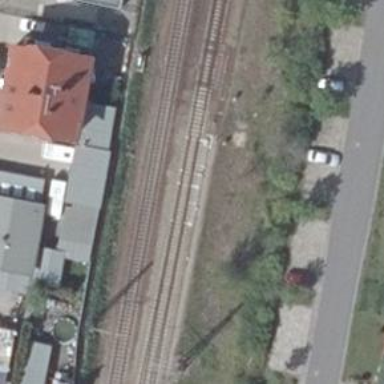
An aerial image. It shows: Railway switch with the turnout on the right side.